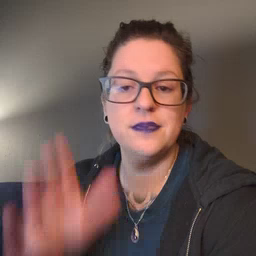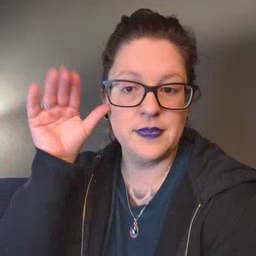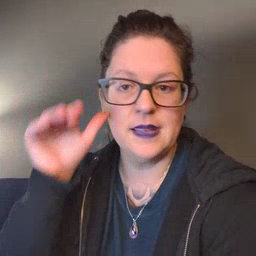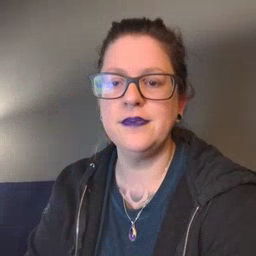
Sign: donkey